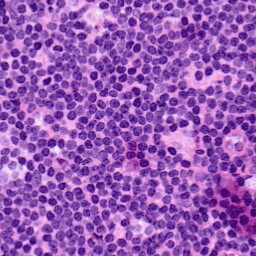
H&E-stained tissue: LymphNode